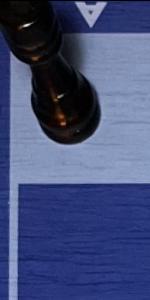
Label: Empty